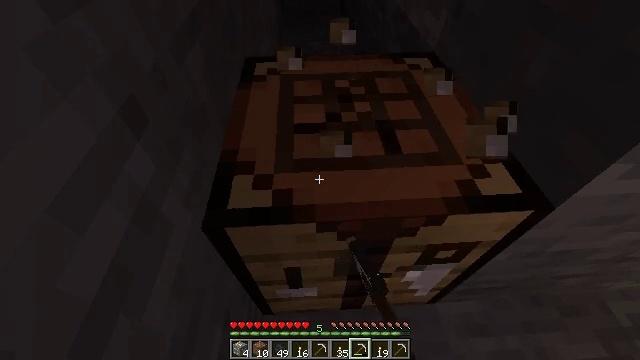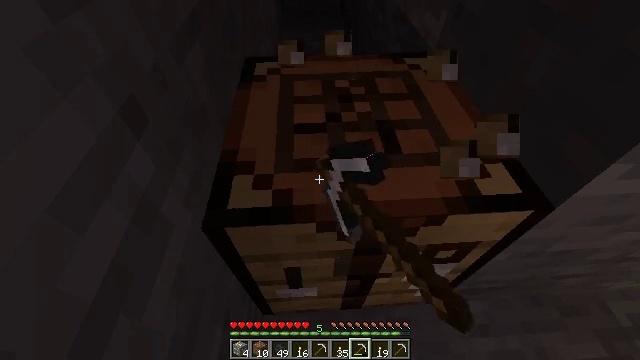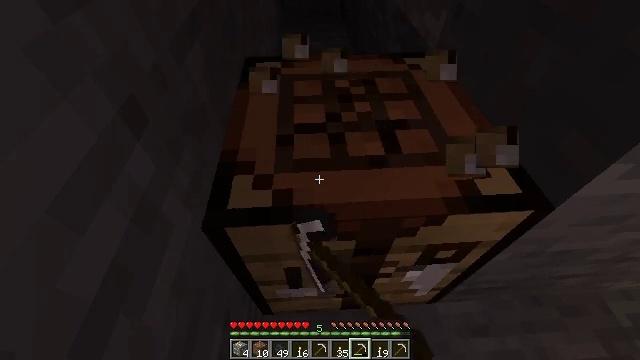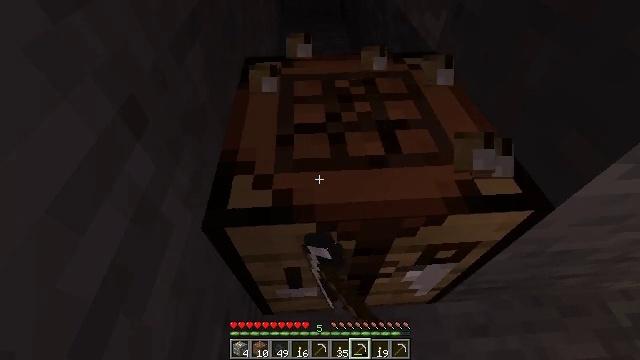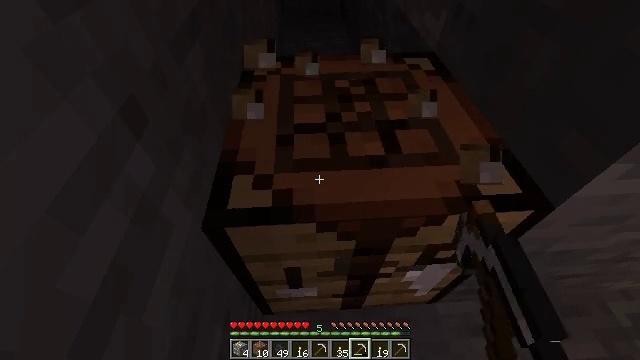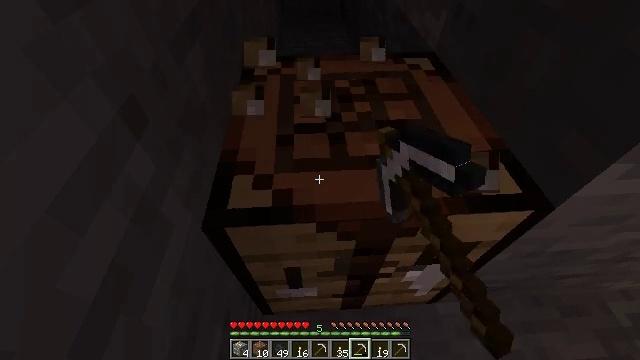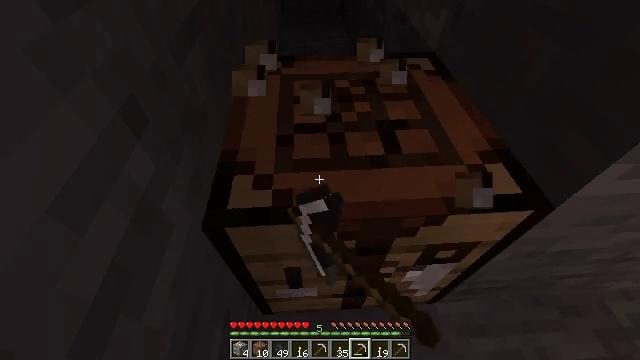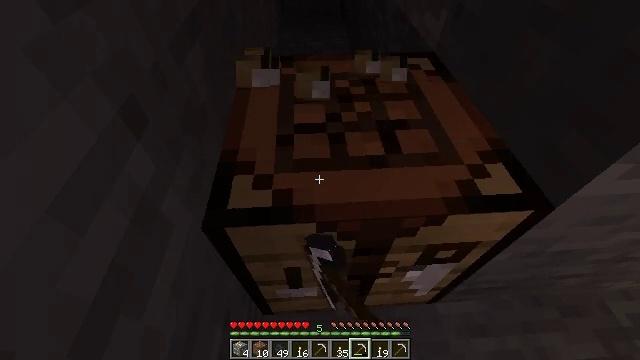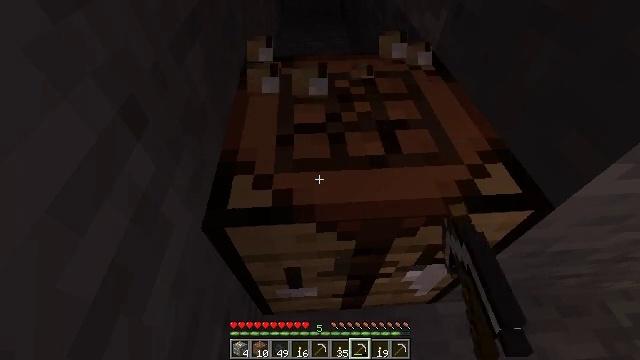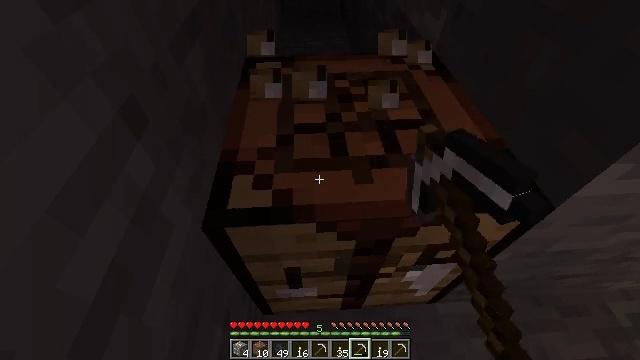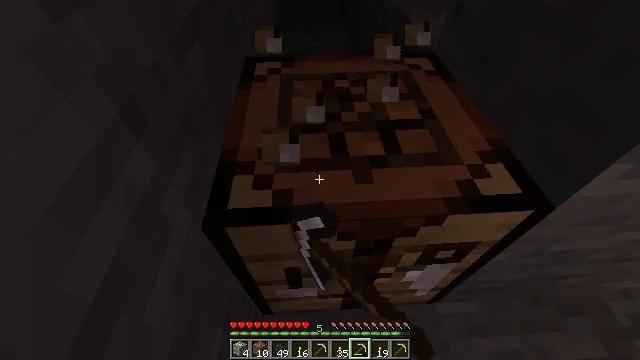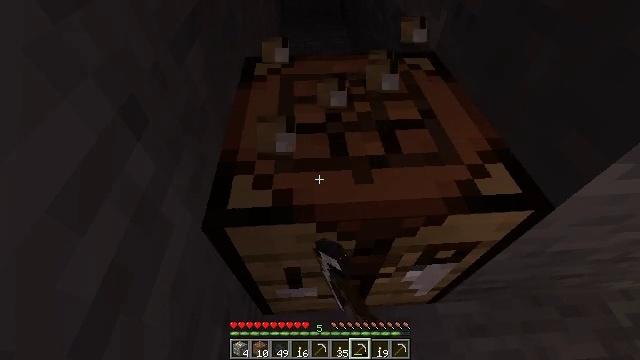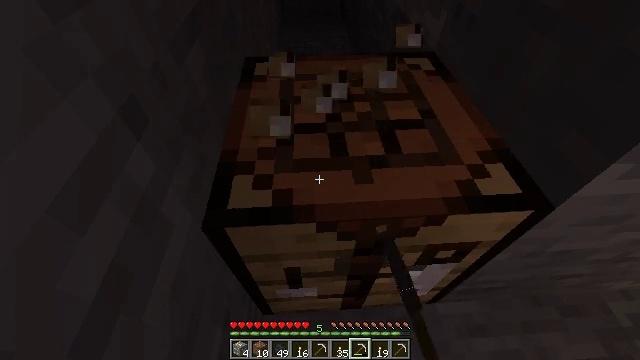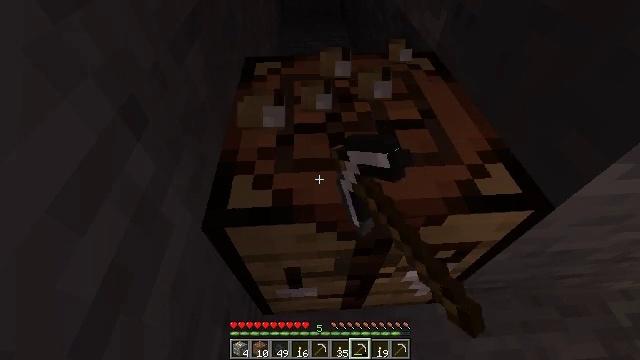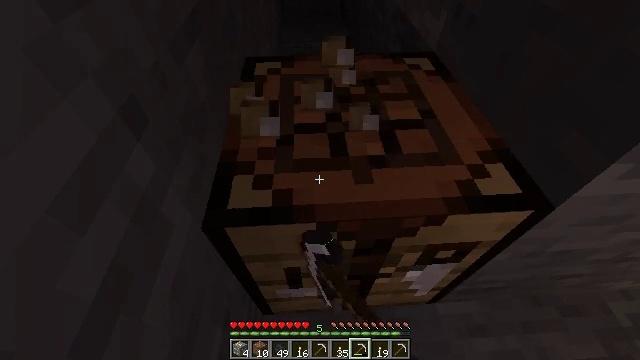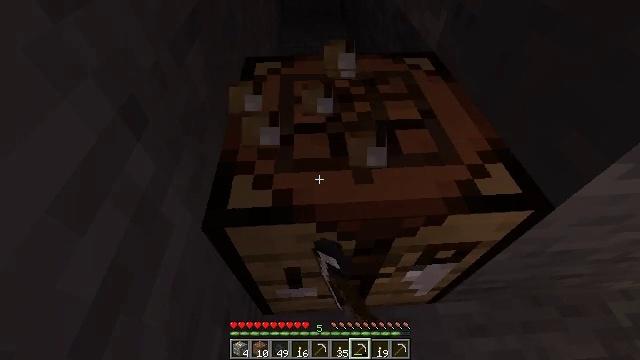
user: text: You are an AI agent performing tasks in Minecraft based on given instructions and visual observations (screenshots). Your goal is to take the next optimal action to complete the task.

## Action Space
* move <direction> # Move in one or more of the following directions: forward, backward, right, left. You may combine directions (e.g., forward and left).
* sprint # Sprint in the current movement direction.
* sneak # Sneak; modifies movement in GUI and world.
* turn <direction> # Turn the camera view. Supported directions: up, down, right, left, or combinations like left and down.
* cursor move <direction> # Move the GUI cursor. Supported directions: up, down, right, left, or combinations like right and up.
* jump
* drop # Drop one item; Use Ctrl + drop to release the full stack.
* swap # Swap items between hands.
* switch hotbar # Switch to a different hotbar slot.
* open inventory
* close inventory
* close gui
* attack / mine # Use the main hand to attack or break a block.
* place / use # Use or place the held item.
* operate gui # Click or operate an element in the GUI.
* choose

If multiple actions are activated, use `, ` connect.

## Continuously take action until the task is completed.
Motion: motion action
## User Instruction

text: Recycle the crafting table.
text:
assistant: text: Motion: attack / mine
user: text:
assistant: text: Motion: attack / mine
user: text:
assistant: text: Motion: attack / mine
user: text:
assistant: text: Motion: attack / mine
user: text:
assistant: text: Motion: attack / mine
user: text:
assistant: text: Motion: attack / mine
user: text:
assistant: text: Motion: attack / mine
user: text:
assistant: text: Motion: attack / mine
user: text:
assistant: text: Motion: attack / mine
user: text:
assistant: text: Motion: attack / mine
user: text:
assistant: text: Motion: attack / mine
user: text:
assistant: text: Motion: attack / mine
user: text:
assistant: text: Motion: attack / mine
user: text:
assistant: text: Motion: attack / mine
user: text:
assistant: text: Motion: attack / mine
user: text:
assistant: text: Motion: attack / mine
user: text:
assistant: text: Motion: attack / mine
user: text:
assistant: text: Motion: attack / mine
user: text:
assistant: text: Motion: attack / mine
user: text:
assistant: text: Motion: attack / mine
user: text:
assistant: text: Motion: attack / mine
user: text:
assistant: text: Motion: attack / mine
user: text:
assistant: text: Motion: attack / mine
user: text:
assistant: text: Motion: attack / mine
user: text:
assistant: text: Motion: attack / mine
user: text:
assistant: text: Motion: attack / mine
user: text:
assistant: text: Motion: attack / mine
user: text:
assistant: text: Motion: attack / mine
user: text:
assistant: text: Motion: attack / mine
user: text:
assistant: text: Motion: attack / mine